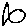
Label: fish